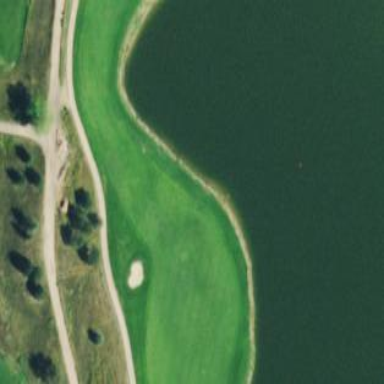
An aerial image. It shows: Scenic golf fairway.